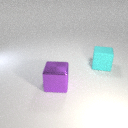
large purple metal cube to the left of large cyan rubber cube